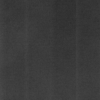
Label: dusty